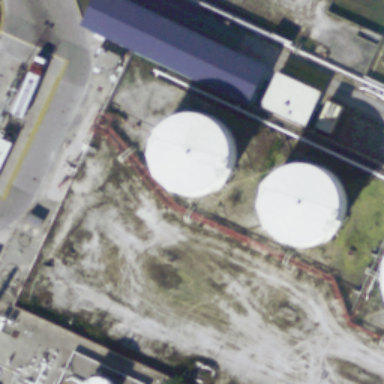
Two storage tanks are in the lawn .